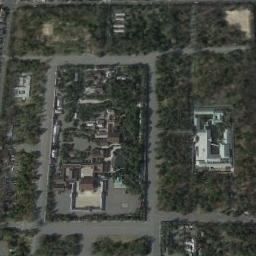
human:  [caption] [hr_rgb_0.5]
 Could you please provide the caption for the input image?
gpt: The palace is surrounded by trees .

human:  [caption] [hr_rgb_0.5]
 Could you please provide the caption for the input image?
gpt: The palace has some palaces of different sizes and forests .

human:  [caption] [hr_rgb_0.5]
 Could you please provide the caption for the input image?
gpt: The palace is surrounded by trees .

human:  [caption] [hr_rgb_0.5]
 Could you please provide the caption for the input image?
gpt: There are many red palaces here .

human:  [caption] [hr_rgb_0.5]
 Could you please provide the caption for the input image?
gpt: There are many green trees around the palace .